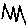
Label: zigzag